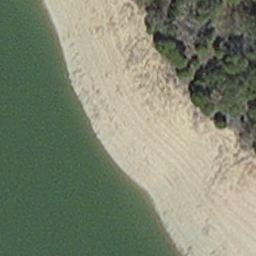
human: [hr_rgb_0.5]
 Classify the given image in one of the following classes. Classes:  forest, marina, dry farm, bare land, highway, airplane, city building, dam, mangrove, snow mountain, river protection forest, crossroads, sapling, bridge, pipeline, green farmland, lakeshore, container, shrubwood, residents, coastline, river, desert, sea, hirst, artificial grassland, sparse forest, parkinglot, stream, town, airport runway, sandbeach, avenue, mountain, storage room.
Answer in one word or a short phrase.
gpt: hirst